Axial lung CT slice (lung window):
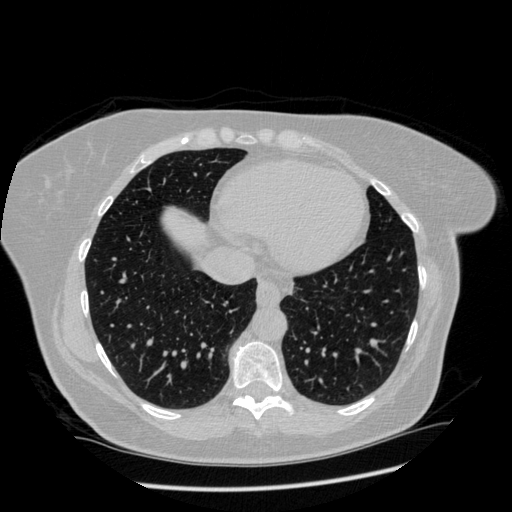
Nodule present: no